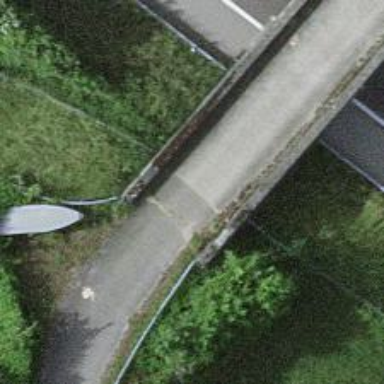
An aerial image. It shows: Track road with bridge.